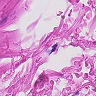
Metastatic tissue present: no